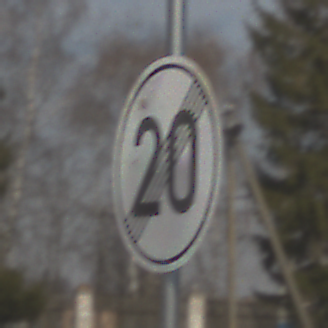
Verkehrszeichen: EndeGeschwindigkeit20
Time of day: Midday
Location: Outdoor (Suburban)
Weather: PartlyCloudy
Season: NotSpecified
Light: Natural